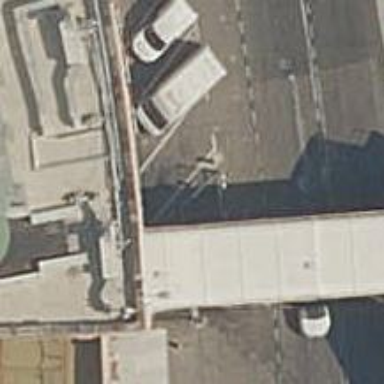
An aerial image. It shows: Airport gate.